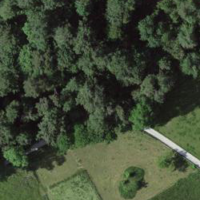
EUNIS habitat code: 44
Species observed at this site:
Falco tinnunculus